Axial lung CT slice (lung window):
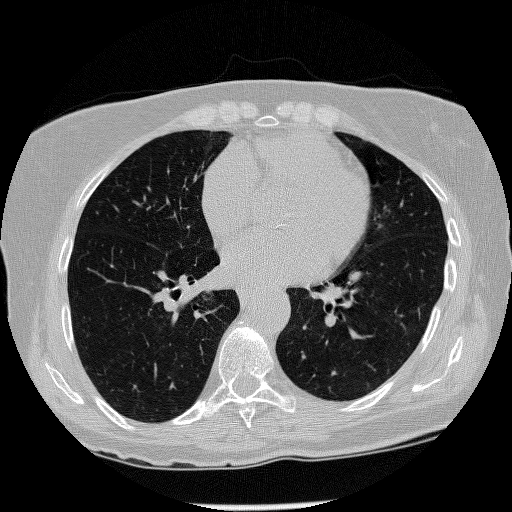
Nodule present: no